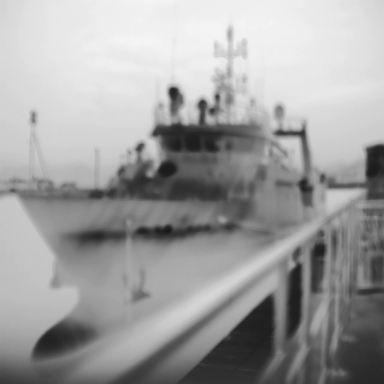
There is a container_ship in the infrared image.